This is a demodulated (Hilbert-envelope) spectrum computed from a bearing vibration snapshot; the dashed markers indicate where each bearing fault type would appear (BPFO, BPFI, BSF, FTF). Based on the visible evidence, which condition applies: normal, inner_race, outer_race, ball?
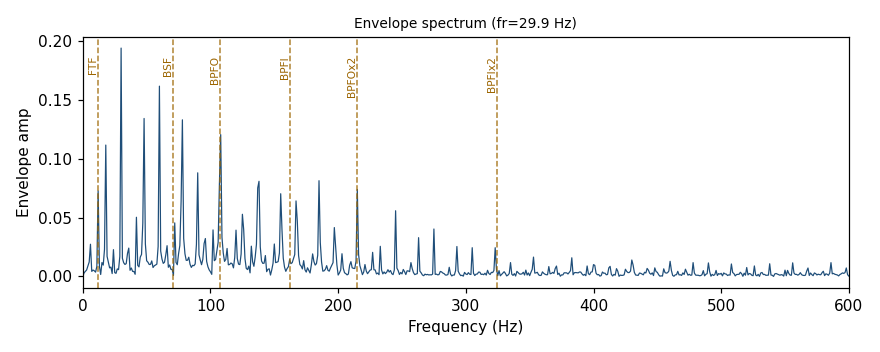
Answer: outer_race